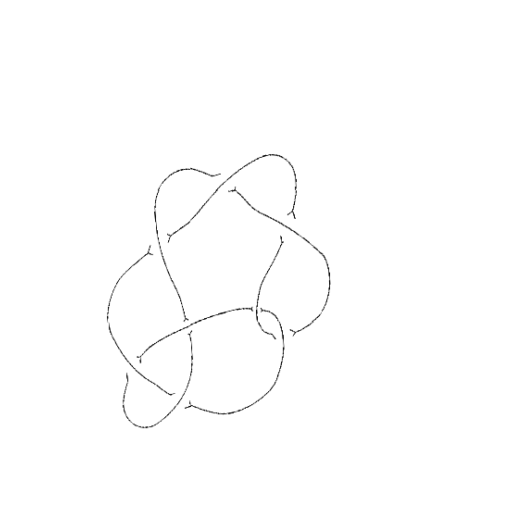
Crossing number: 8